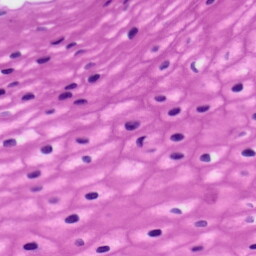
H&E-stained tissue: Tonsil